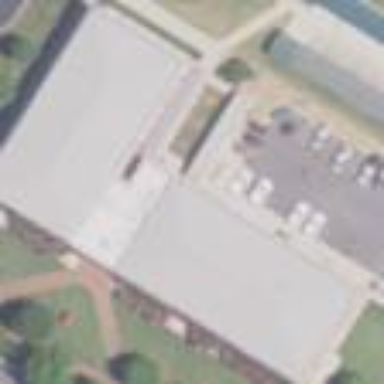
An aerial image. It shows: Service building.